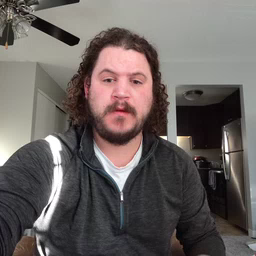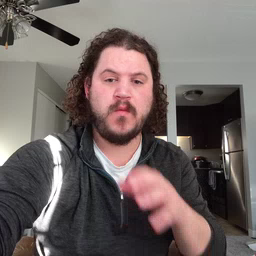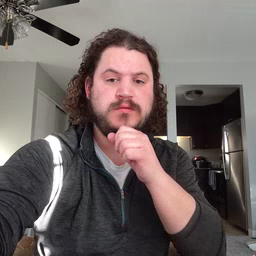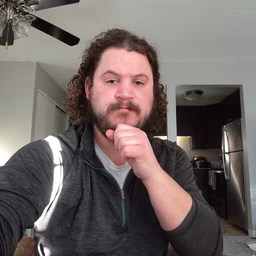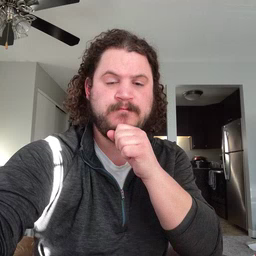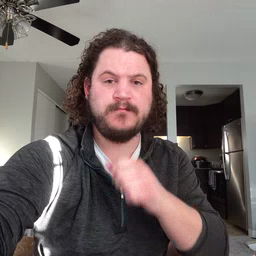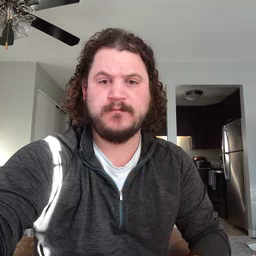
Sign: orange